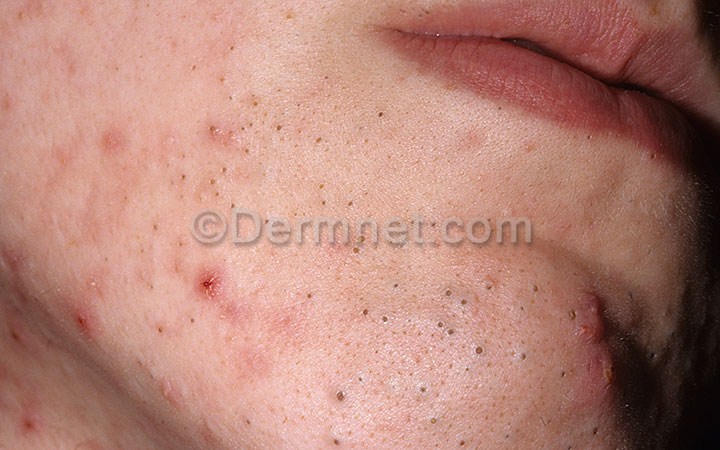
Disease: Acne and Rosacea Photos